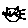
Label: cat